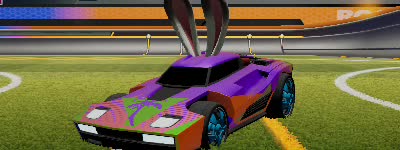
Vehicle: breakout